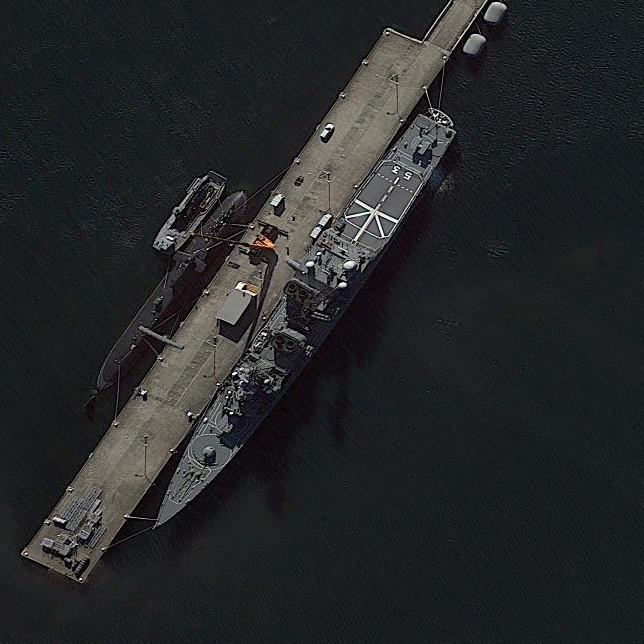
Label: Asagiri-class_destroyer